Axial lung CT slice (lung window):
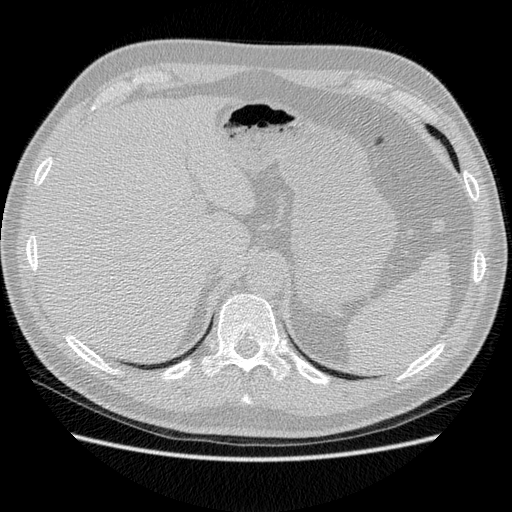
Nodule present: no